Question: I have a situation with a MySQL query like this:
- - - - - - - - - -
How can I group by category in PHP?
Database scheme:

MySQL query:
'''
$query = "SELECT cat.category_name, ch.channel_name
FROM 'type_categ' tc , 'categories' cat , 'channels' ch
WHERE cat.category_id = tc.category_id AND ch.channel_id = tc.channel_id
ORDER BY cat.category_name ASC"
'''
Output:
'''
var_dump($category)
array(x) {
[0]=> array(2) {
["category_name"]=> string(8) "Category1"
["channel_name"]=> string(15) "Item1"
}
[1]=> array(2) {
["category_name"]=> string(8) "Category1"
["channel_name"]=> string(17) "Item2"
}
[2]=> array(2) {
["category_name"]=> string(8) "Category1"
["channel_name"]=> string(10) "Otem 5"
}
... ...
[x]=> array(2) {
["category_name"]=> string(8) "Category x"
["channel_name"]=> string(10) "Item x"
}
}
'''
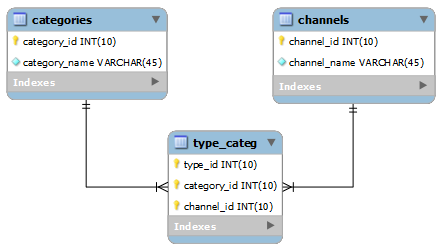
Answer: You could just iterate over the data creating the array in the format you want.
Something like this maybe (<URL>;
'''
<?php
$raw_data = array(
array('category_name' => 'Category1', 'channel_name' => 'Item 1'),
array('category_name' => 'Category3', 'channel_name' => 'Item 2'),
array('category_name' => 'Category1', 'channel_name' => 'Item 2'),
array('category_name' => 'Category3', 'channel_name' => 'Item 1'),
array('category_name' => 'Category2', 'channel_name' => 'Item 2'),
array('category_name' => 'Category2', 'channel_name' => 'Item 1')
);
$sorted = array();
foreach ($raw_data as $k => $v) {
if(!array_key_exists($v['category_name'], $sorted )) {
$sorted[$v['category_name']] = array();
}
$sorted[$v['category_name']][] = $v['channel_name'];
sort($sorted[$v['category_name']]);
}
ksort($sorted);
print_r($sorted);
?>
'''